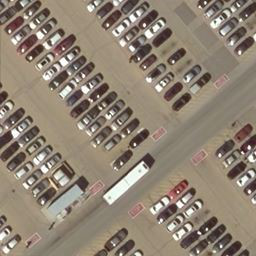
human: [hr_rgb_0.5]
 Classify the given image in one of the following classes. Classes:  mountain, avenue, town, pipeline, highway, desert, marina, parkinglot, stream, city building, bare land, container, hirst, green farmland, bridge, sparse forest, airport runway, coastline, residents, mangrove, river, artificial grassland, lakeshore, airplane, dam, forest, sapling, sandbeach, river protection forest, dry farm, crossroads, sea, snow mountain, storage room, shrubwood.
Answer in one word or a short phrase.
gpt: parkinglot